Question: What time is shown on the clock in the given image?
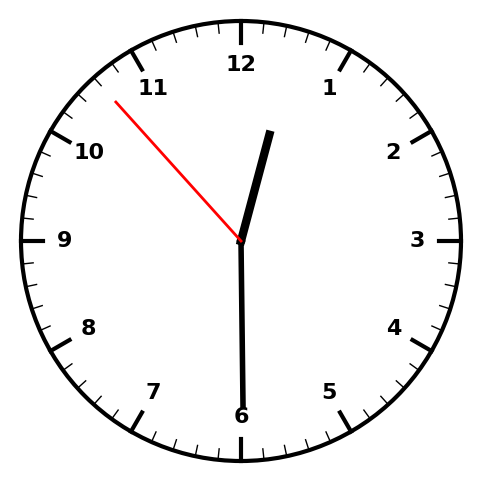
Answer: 12:29:53